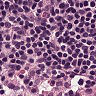
Metastatic tissue present: no